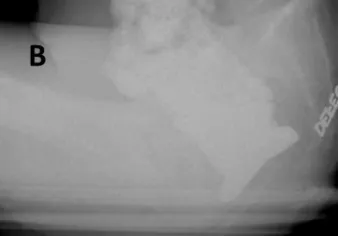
Preoperative defecography. B. Normal evacuation of the rectum.
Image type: radiology (x_ray)